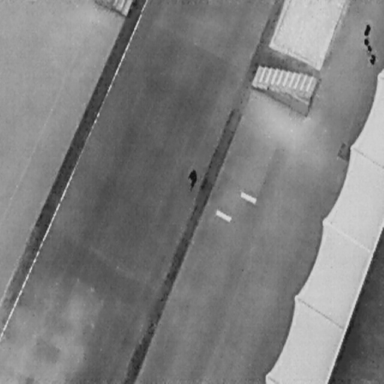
There is a Person in the infrared image.